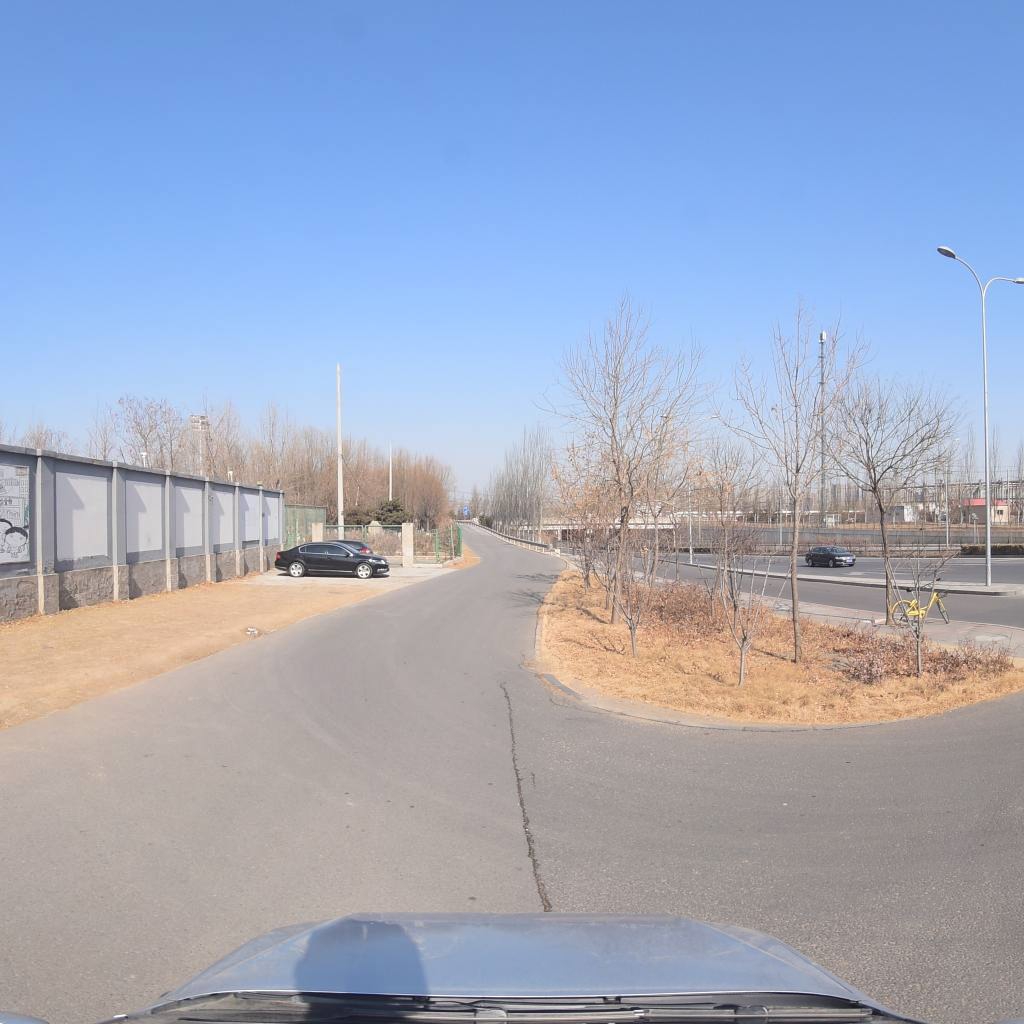
Region: Fengtai
Road damage annotations: longitudinal crack